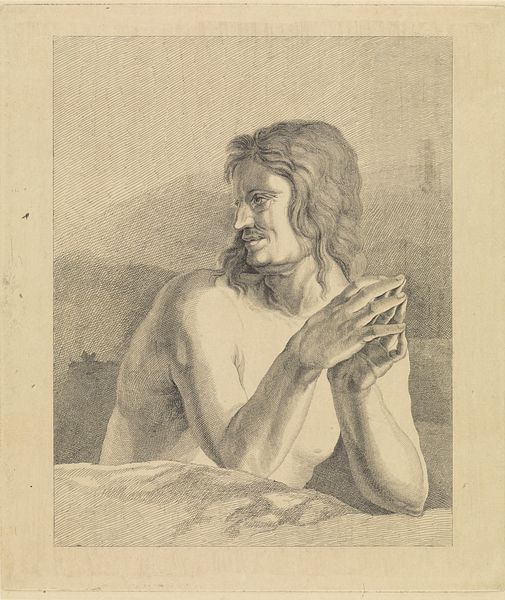
Titel: Figuur uit het Laatste Oordeel van Lucas van Leyden
Künstler: Pieter de Mare
Standort: Amsterdam
Institution: Rijksmuseum
Schlagwörter: femme, profil, buste, crayon, lithographie, mains jointes